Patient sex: M
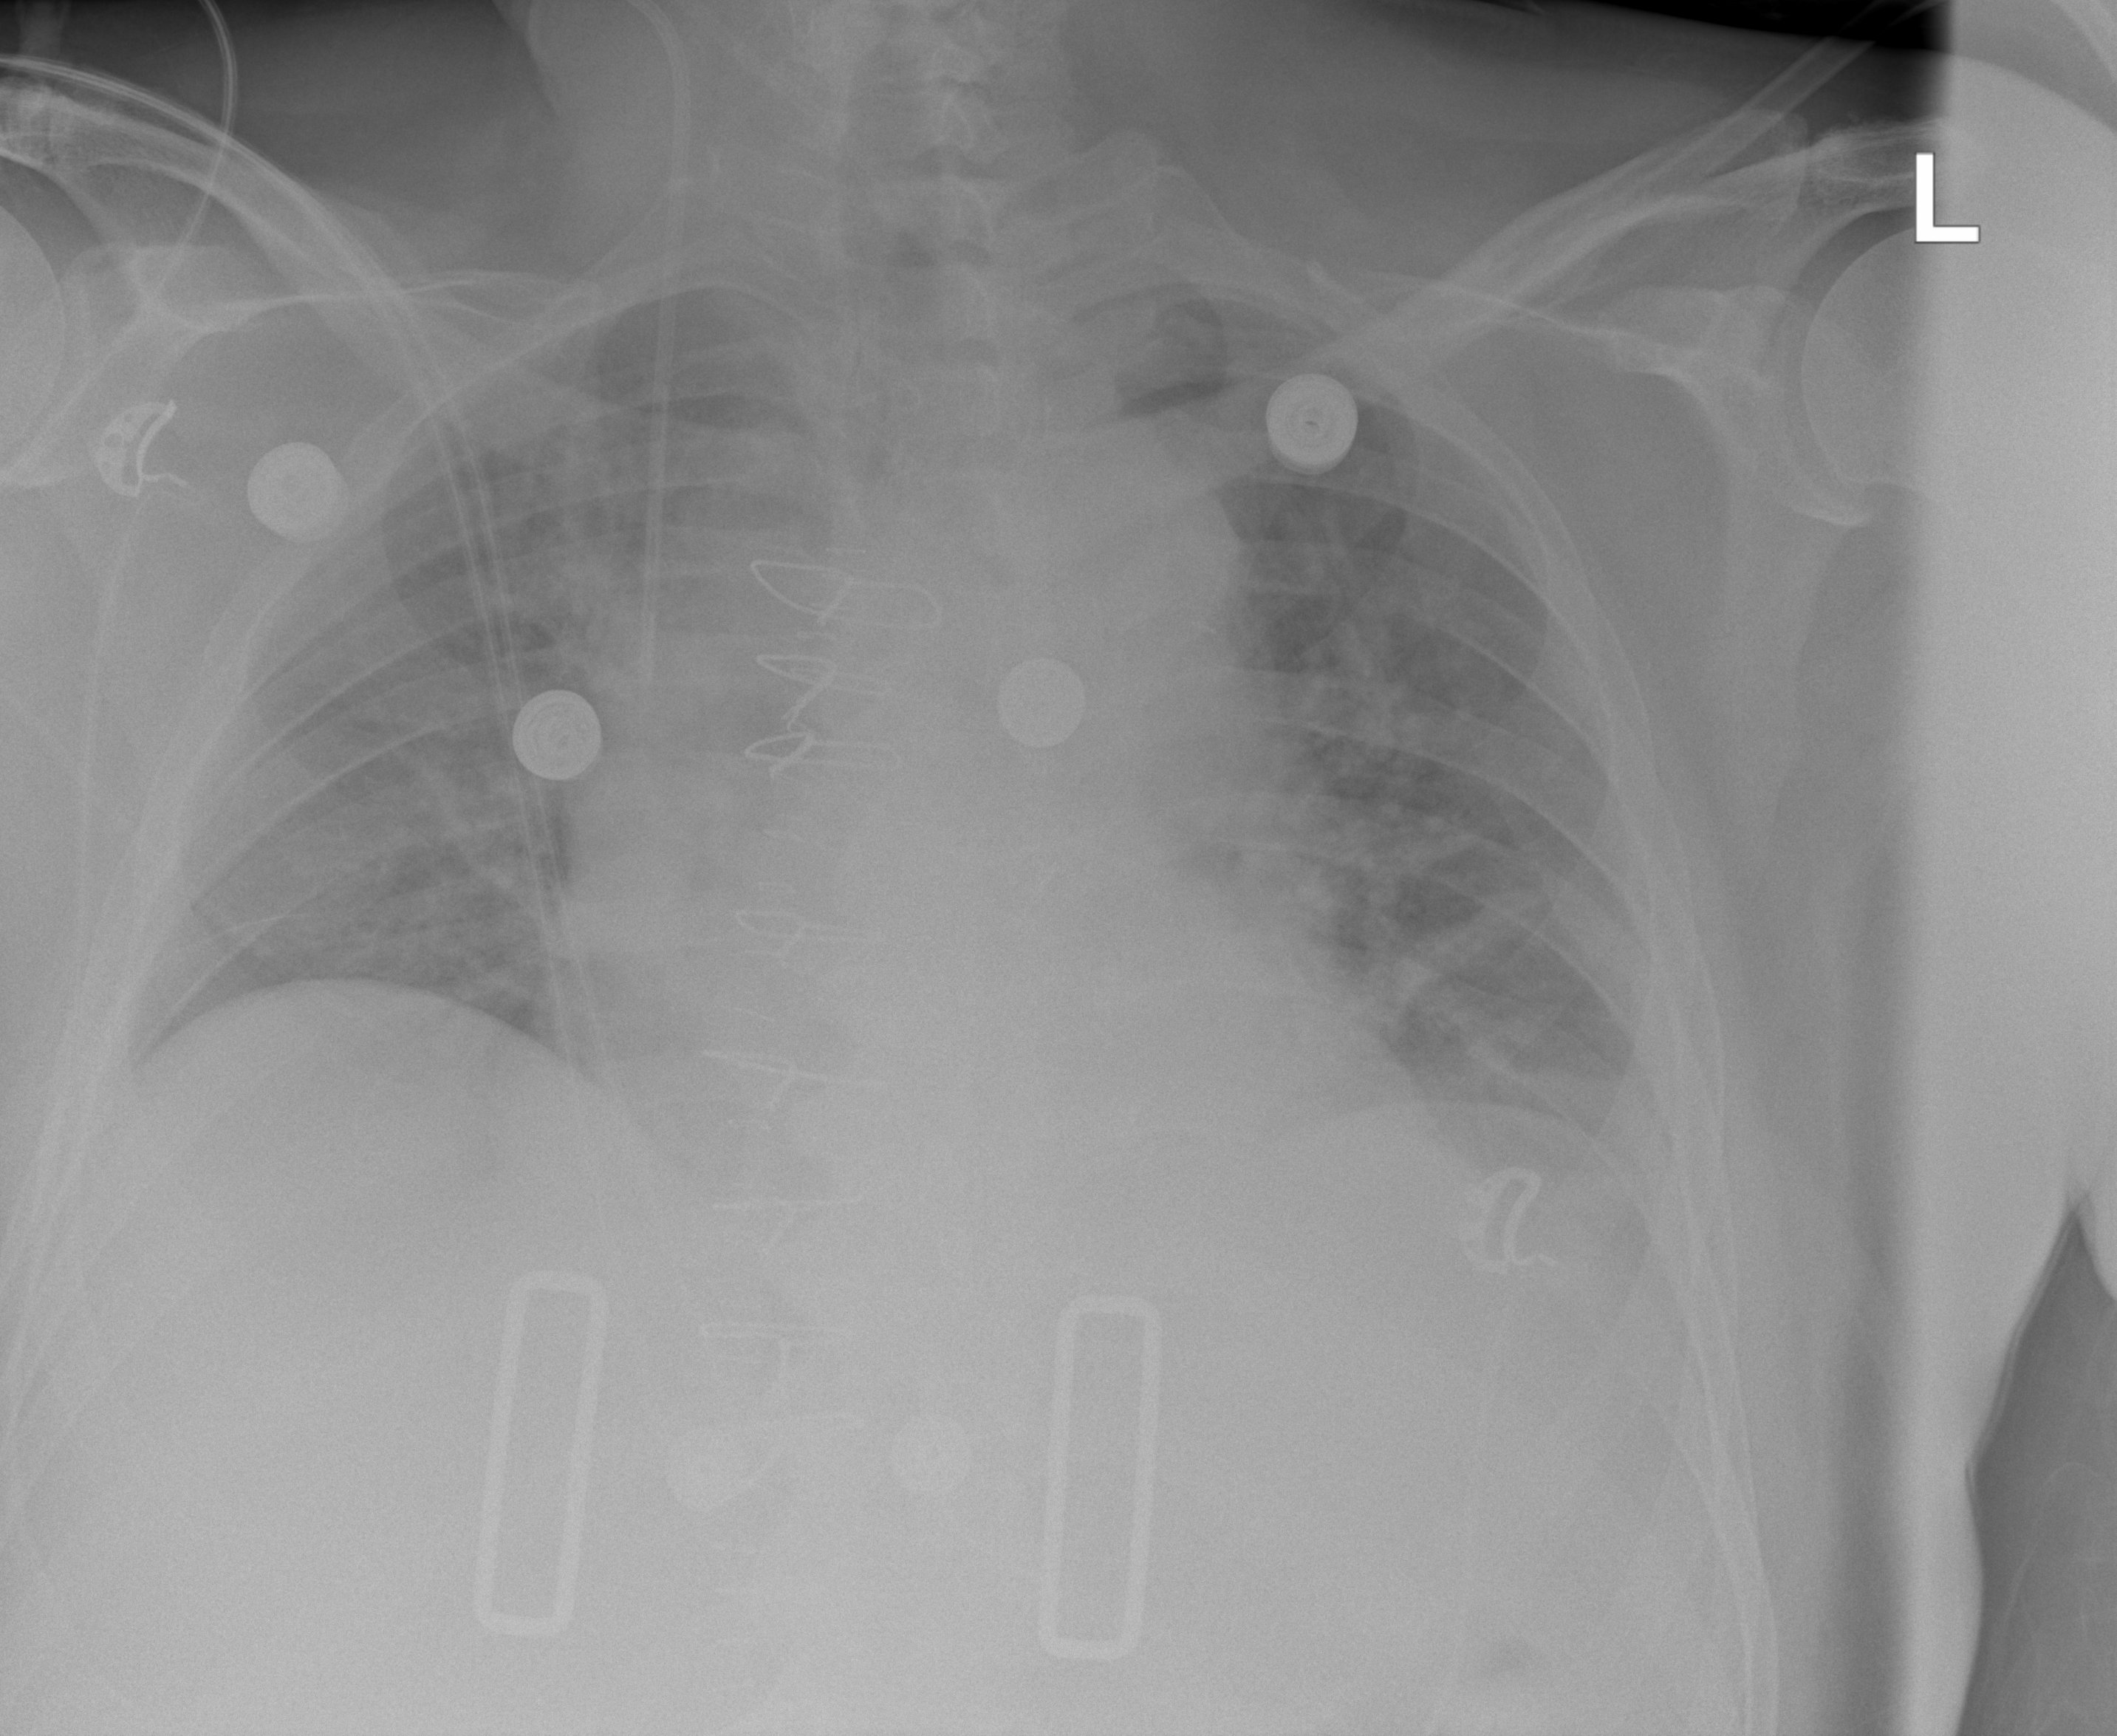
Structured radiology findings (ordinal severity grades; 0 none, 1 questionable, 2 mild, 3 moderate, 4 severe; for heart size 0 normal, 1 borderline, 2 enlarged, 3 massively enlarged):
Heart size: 2
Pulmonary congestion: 2
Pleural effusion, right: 0
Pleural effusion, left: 2
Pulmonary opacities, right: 0
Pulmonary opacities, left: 0
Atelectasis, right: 0
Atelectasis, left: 2